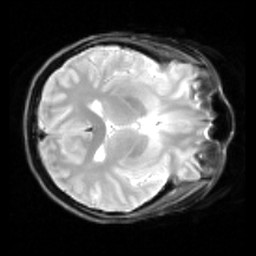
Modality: inplaneT2
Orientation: axial
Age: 20
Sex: female
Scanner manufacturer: siemens
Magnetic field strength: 2.894 T
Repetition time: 5 s
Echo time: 0.033 s